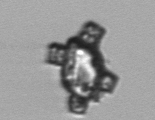
Label: Delphineis